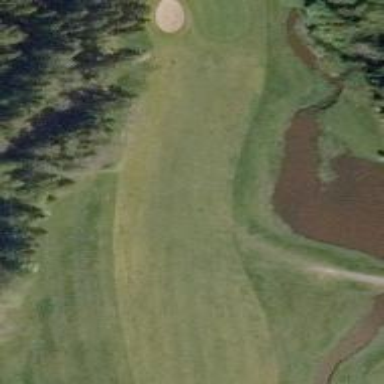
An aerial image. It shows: Golf fairway surrounded by grass.